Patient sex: F
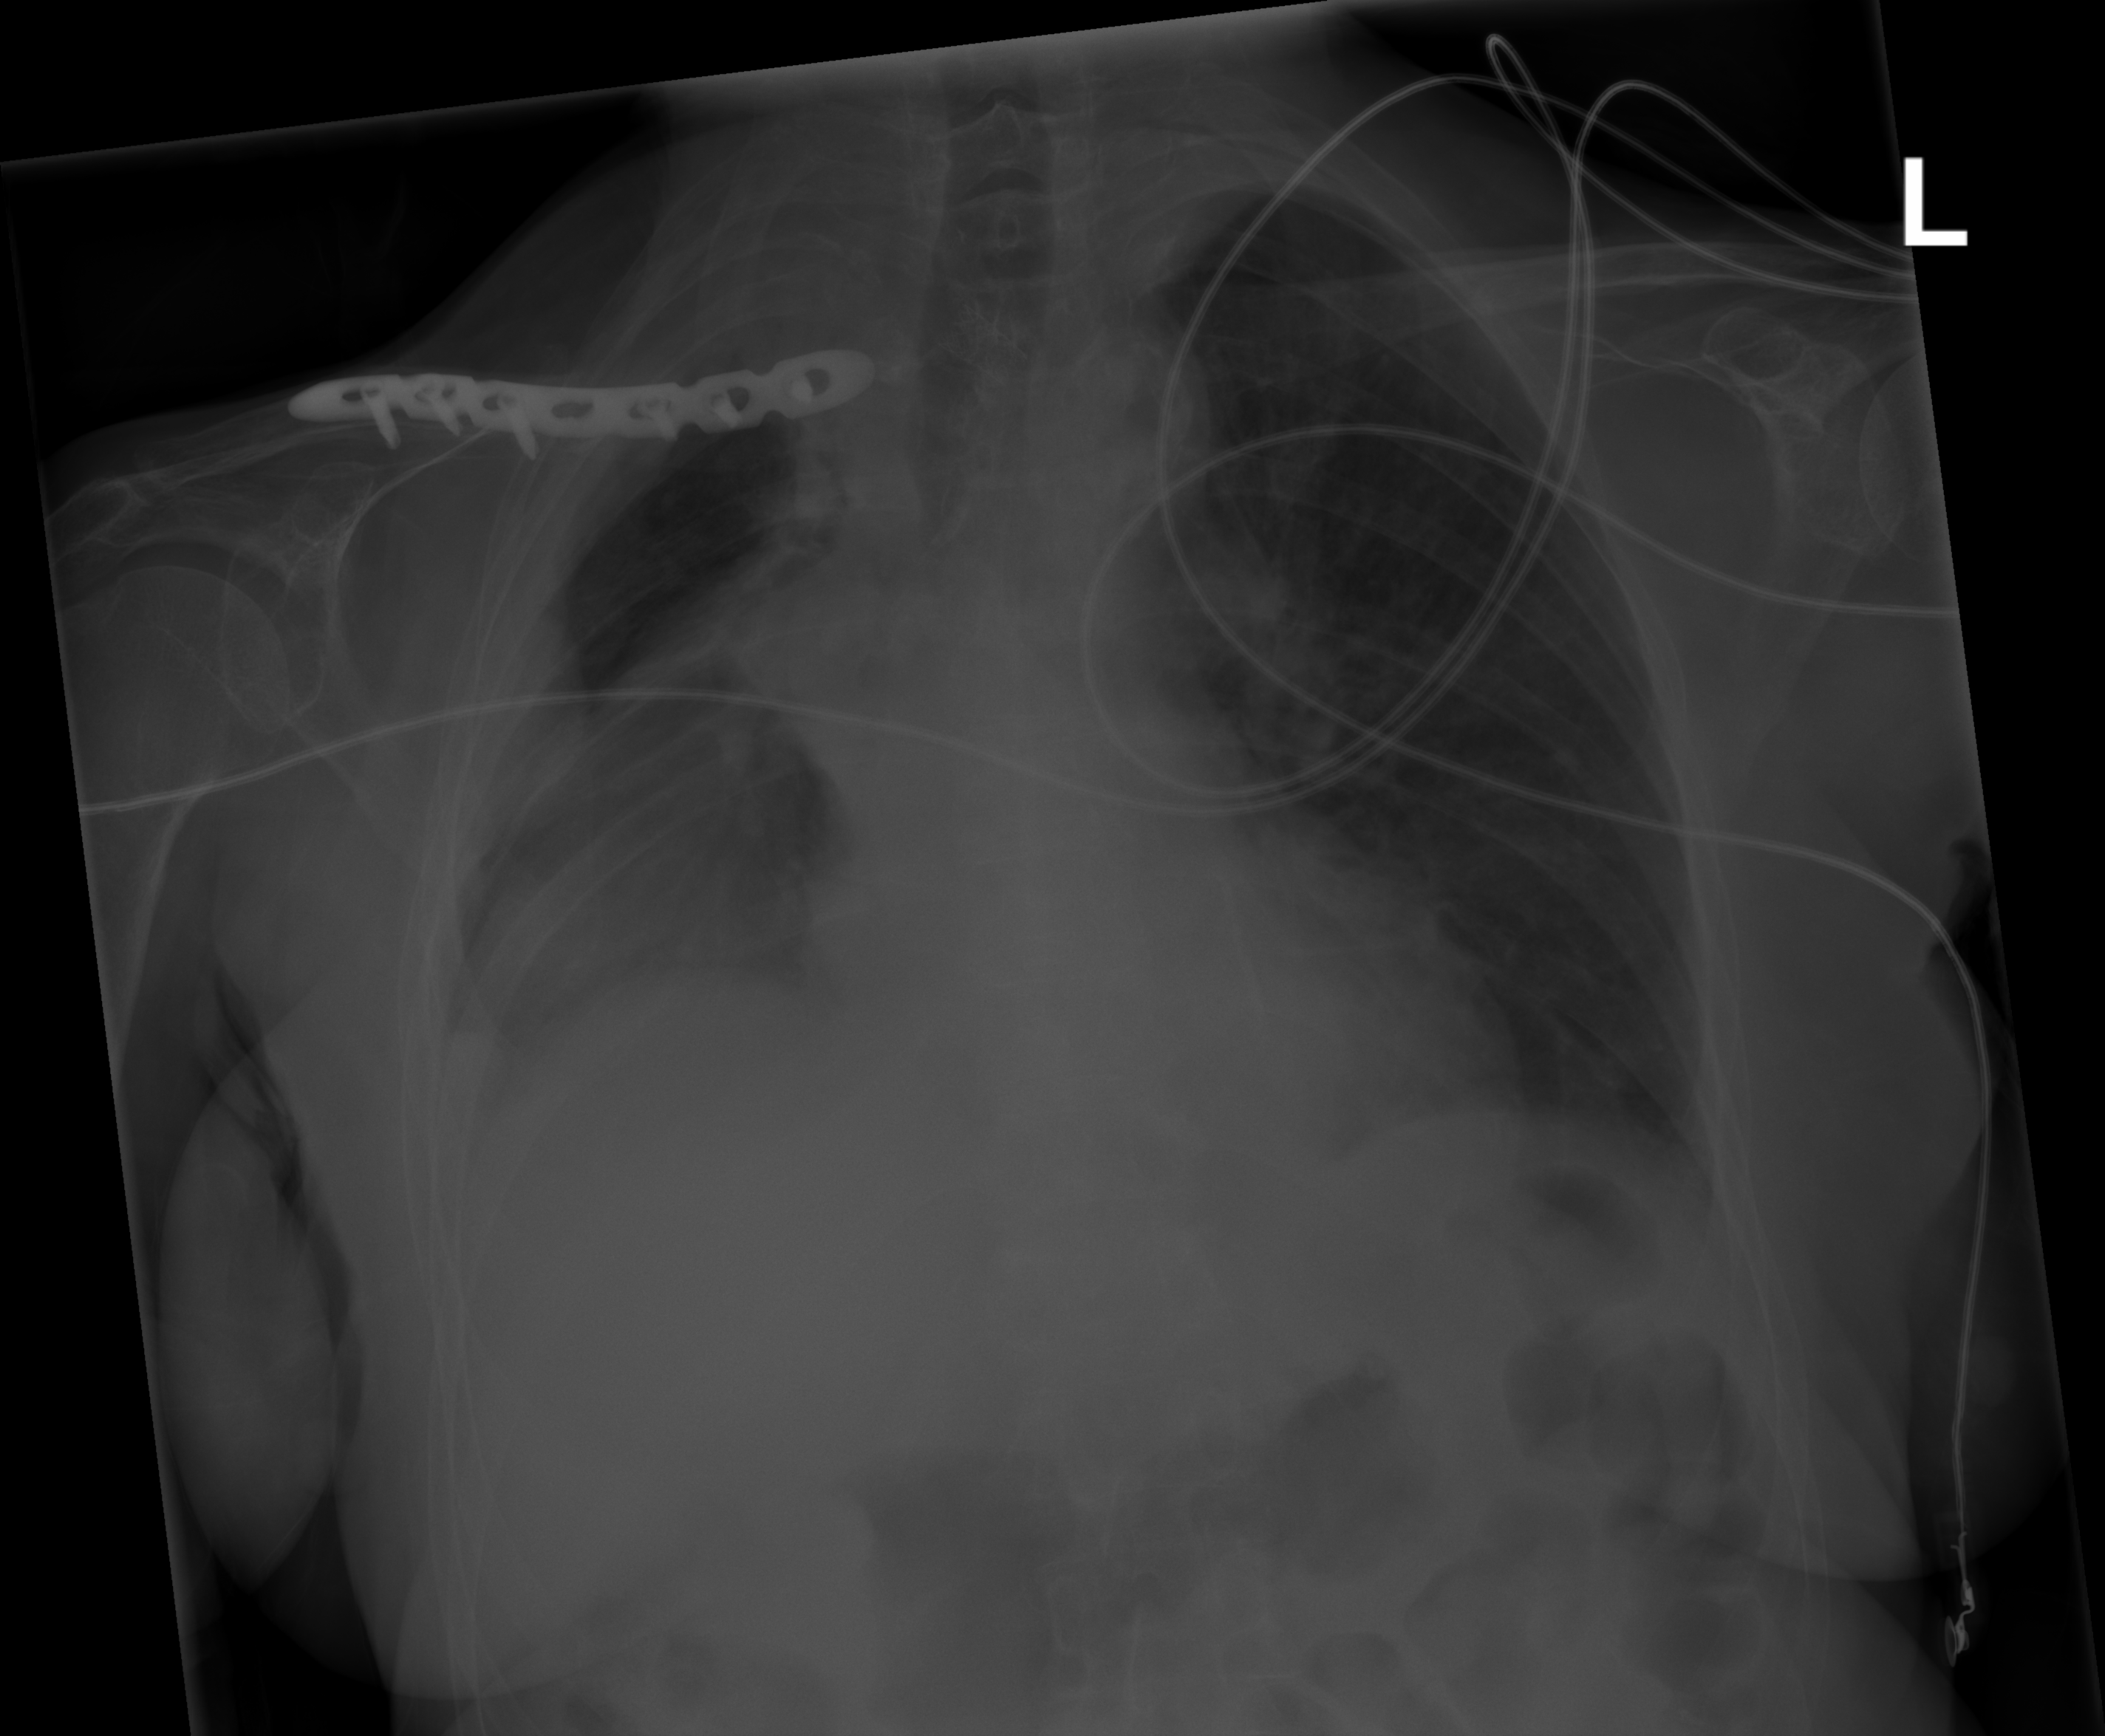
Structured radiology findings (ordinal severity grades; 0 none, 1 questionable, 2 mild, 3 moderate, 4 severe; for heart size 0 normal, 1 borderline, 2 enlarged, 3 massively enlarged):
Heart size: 0
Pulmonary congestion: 0
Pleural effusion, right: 4
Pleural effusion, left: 1
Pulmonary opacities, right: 0
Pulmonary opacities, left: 0
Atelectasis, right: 3
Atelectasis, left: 0